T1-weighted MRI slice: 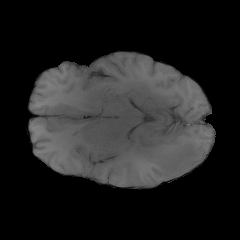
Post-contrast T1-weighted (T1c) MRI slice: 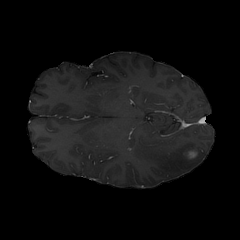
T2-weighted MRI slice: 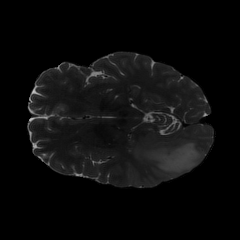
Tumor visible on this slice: yes